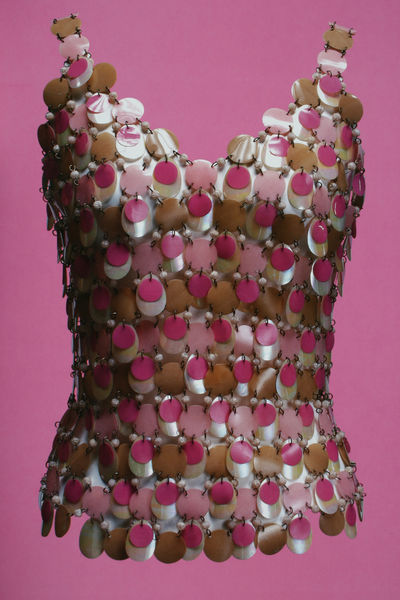
Titel: Top
Künstler: Paco Rabanne
Standort: Kyoto (Japan)
Institution: Kyoto Costume Institute
Schlagwörter: weiß, braun, frau, mode, muster, hemd, kleidung, silber, stickerei, perlen, rosa, rund, hellbraun, lila, schichten, weis, dekor, metall, pink, ringe, perlmutt, scheiben, scheibe, ketten, kreise, anhänger, oberteil, muscheln, träger, schildpatt, leibchen, kettenhemd, fashion, pailetten, top, pailletten, plättchen, pailette, aufsehen, geklapper, hellrosa, klapper, scheibenhemd, tschirt